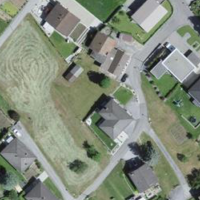
EUNIS habitat code: 55
Species observed at this site:
Trifolium repens